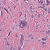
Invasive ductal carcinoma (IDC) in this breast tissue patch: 1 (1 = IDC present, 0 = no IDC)